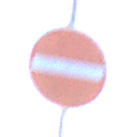
Verkehrszeichen: VerbotDerEinfahrt
Umgebung: Outdoor, Nature
Tageszeit: SunriseSunset
Wetter: PartlyCloudy
Licht: Natural
Jahreszeit: NotSpecified
Kontrast: LowContrast